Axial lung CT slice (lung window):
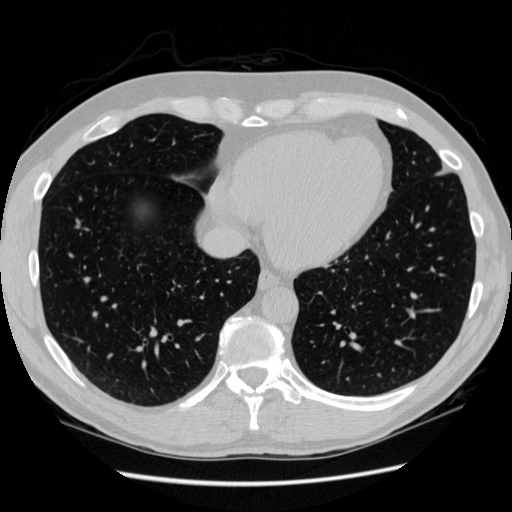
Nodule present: no